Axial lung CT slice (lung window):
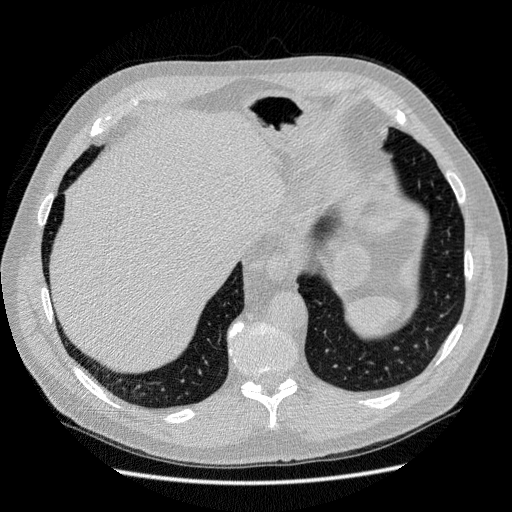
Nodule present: no